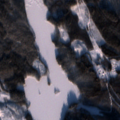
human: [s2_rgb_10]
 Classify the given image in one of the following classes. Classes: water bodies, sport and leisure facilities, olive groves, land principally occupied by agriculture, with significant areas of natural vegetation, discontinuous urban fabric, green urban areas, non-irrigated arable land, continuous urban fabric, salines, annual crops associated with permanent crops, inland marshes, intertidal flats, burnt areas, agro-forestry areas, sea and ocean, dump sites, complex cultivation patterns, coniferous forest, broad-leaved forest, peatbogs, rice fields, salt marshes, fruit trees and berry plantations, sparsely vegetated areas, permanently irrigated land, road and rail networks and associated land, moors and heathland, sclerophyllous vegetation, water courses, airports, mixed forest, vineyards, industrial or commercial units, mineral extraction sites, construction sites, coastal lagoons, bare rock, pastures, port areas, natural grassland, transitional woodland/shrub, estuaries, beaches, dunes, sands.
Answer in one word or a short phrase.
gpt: coniferous forest, mixed forest, transitional woodland/shrub, water bodies